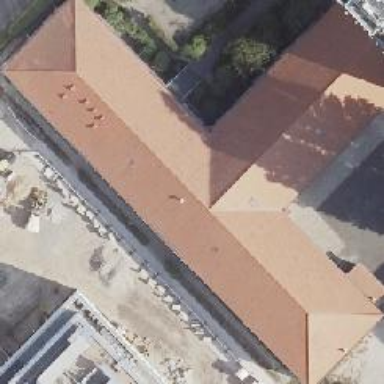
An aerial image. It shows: Office building with gabled roof.